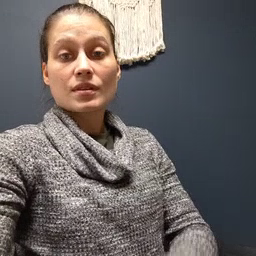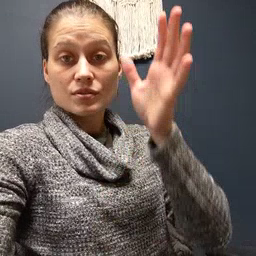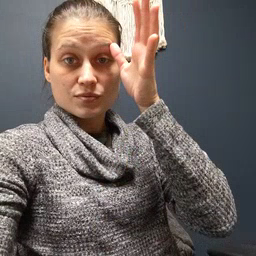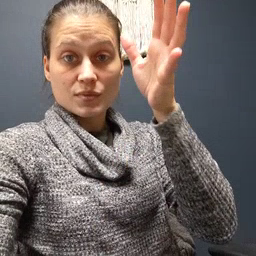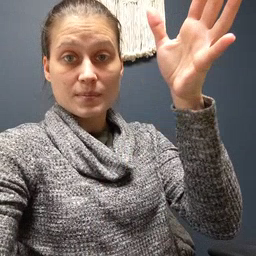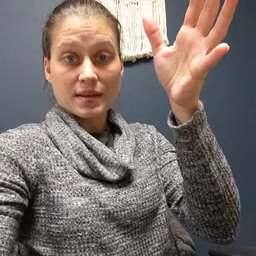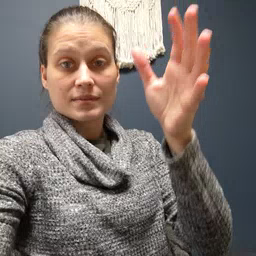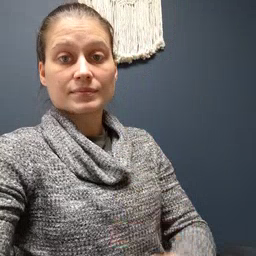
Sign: grandpa